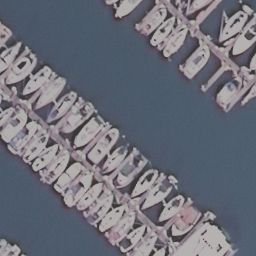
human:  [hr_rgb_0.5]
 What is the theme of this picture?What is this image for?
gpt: harbor